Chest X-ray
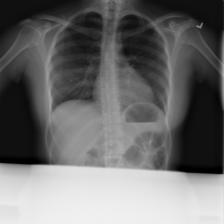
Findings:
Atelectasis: negative
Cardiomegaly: negative
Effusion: negative
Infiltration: negative
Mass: negative
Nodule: negative
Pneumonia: negative
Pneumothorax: negative
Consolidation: negative
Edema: negative
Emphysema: negative
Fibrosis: negative
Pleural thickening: negative
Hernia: negative